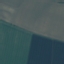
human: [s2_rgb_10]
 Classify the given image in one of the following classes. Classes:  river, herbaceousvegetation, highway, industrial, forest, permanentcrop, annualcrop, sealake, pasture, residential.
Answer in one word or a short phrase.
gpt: AnnualCrop